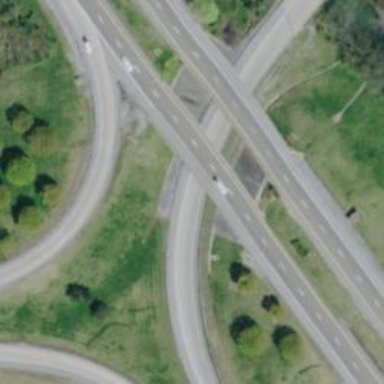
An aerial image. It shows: Motorway link.